Field crop: tomato
Growth stage: 1
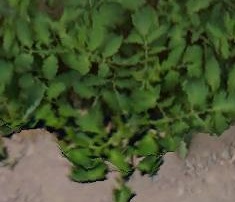
Species: tomato